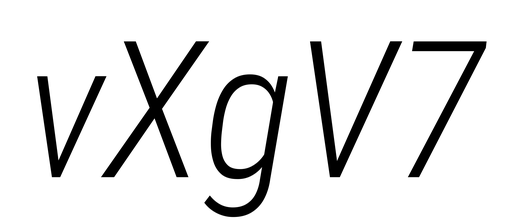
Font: Roboto-Italic_Condensed_Light_Italic